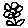
Label: flower